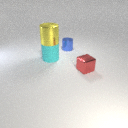
small blue metal cylinder behind small red metal cube